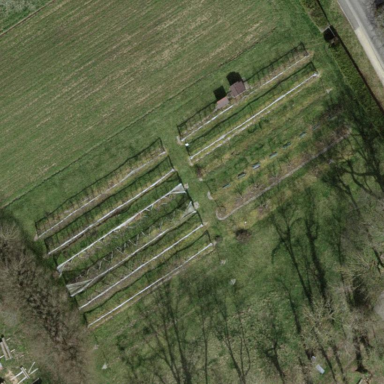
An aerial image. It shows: Orchard.